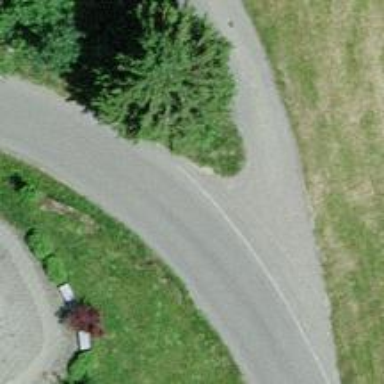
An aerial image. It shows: Unclassified road with asphalt surface.